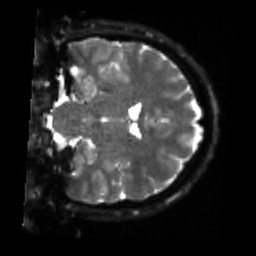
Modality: sbref
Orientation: coronal
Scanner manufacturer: siemens
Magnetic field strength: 3 T
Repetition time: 4 s
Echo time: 0.0594 s